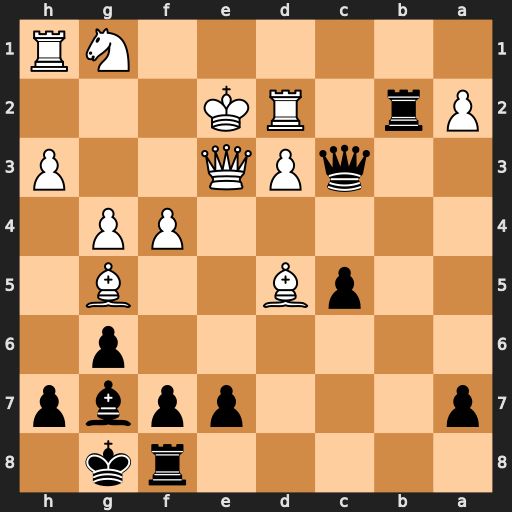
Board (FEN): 5rk1/p3ppbp/6p1/2pB2B1/5PP1/2qPQ2P/Pr1RK3/6NR
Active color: b
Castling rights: -
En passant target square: -
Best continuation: Bd4 Rxb2 Bxe3